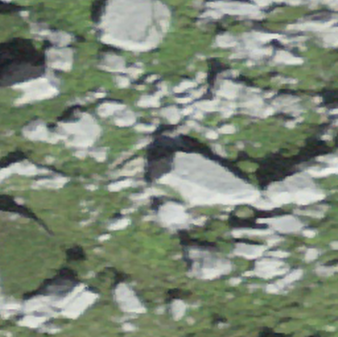
Label: bouldering_area